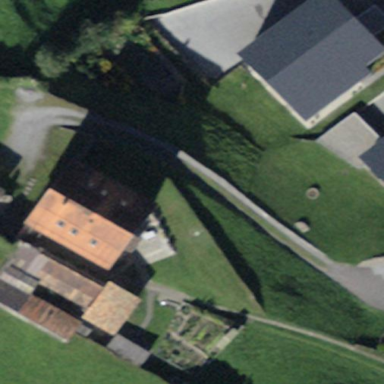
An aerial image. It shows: Farmyard area.